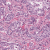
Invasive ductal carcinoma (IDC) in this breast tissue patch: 1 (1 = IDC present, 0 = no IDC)